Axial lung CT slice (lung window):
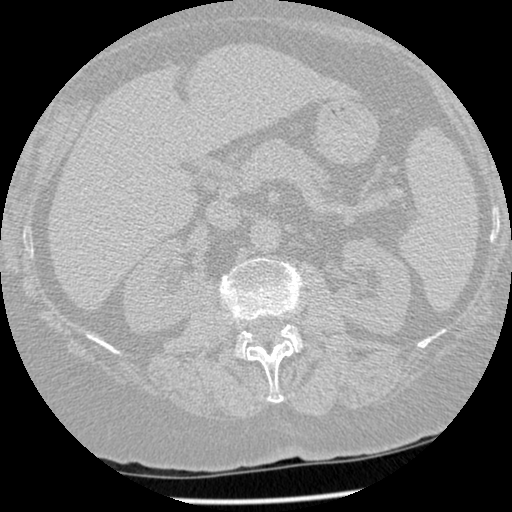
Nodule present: no